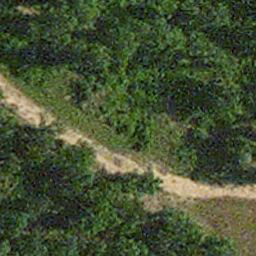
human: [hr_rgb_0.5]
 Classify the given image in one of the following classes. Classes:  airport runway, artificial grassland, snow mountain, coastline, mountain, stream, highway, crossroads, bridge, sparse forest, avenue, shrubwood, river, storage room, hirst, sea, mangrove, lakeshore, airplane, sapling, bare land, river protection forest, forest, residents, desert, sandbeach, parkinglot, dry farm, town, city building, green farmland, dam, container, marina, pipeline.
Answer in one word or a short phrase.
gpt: avenue